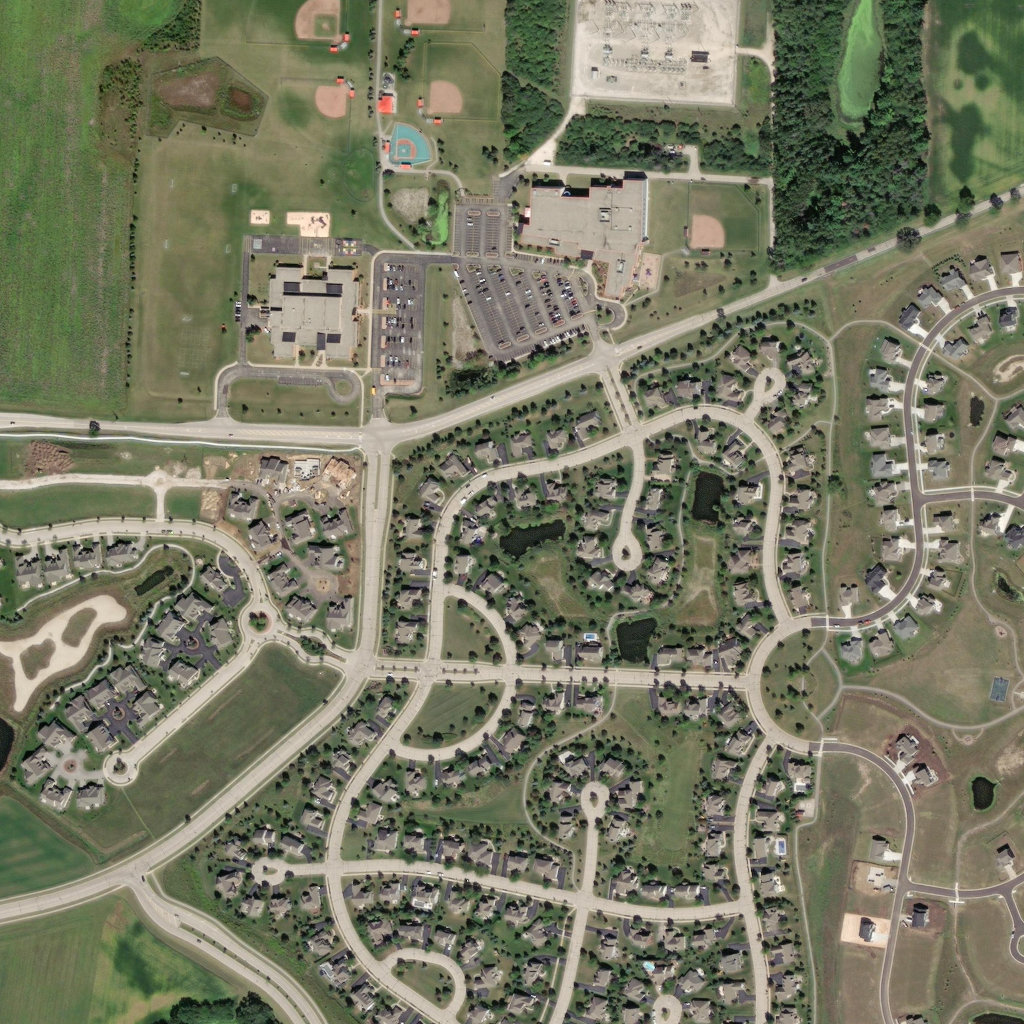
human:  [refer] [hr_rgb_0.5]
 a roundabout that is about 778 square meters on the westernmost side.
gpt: <box>[[23, 58, 27, 62, 0]]</box>